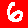
Digit: 6